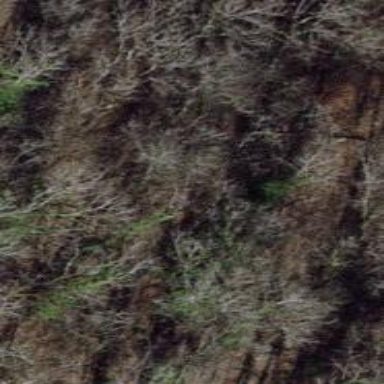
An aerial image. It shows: Cliff in nature.